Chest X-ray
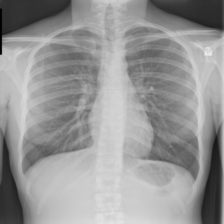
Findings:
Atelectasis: negative
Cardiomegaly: negative
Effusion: negative
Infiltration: negative
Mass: negative
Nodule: negative
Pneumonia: negative
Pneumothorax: negative
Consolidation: negative
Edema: negative
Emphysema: negative
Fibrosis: negative
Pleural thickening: negative
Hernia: negative